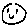
Label: smiley face